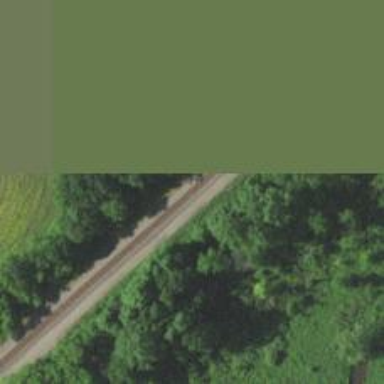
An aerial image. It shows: Railway track.